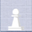
Piece: wP